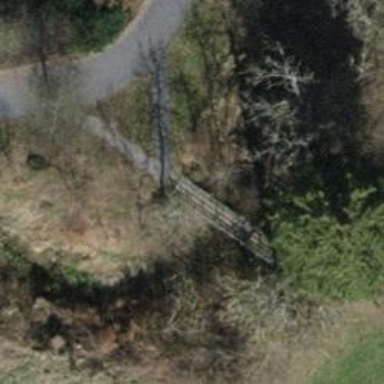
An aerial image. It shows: Path on bridge.